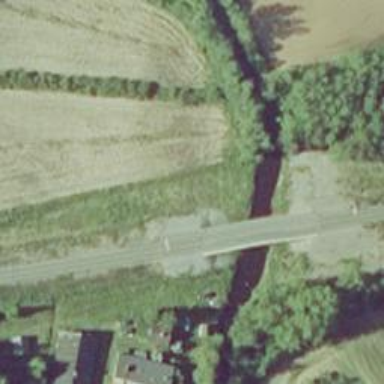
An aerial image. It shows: Bridge over railway with continuous electrified contact line.